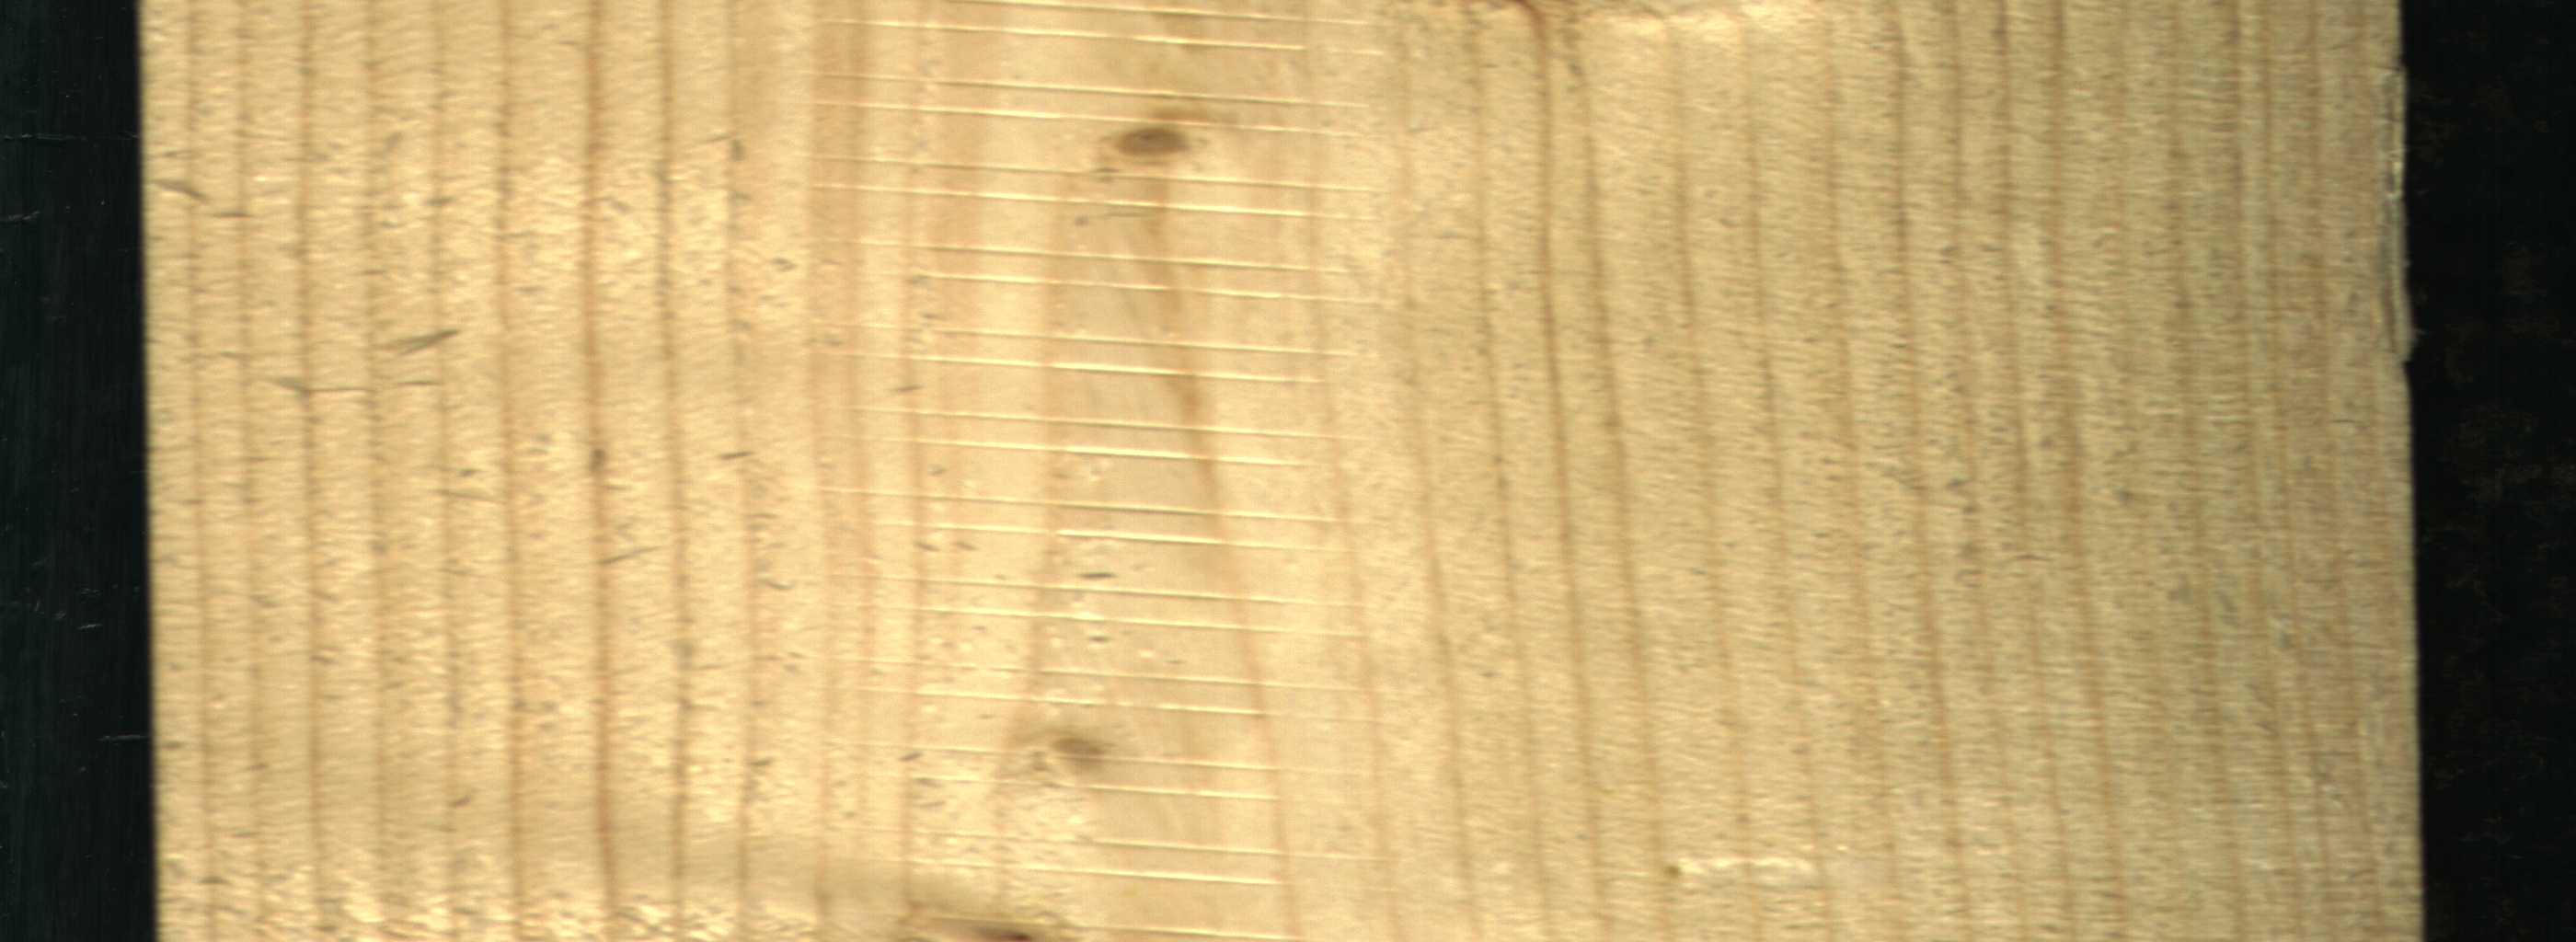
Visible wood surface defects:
Live_Knot
Live_Knot